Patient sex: M
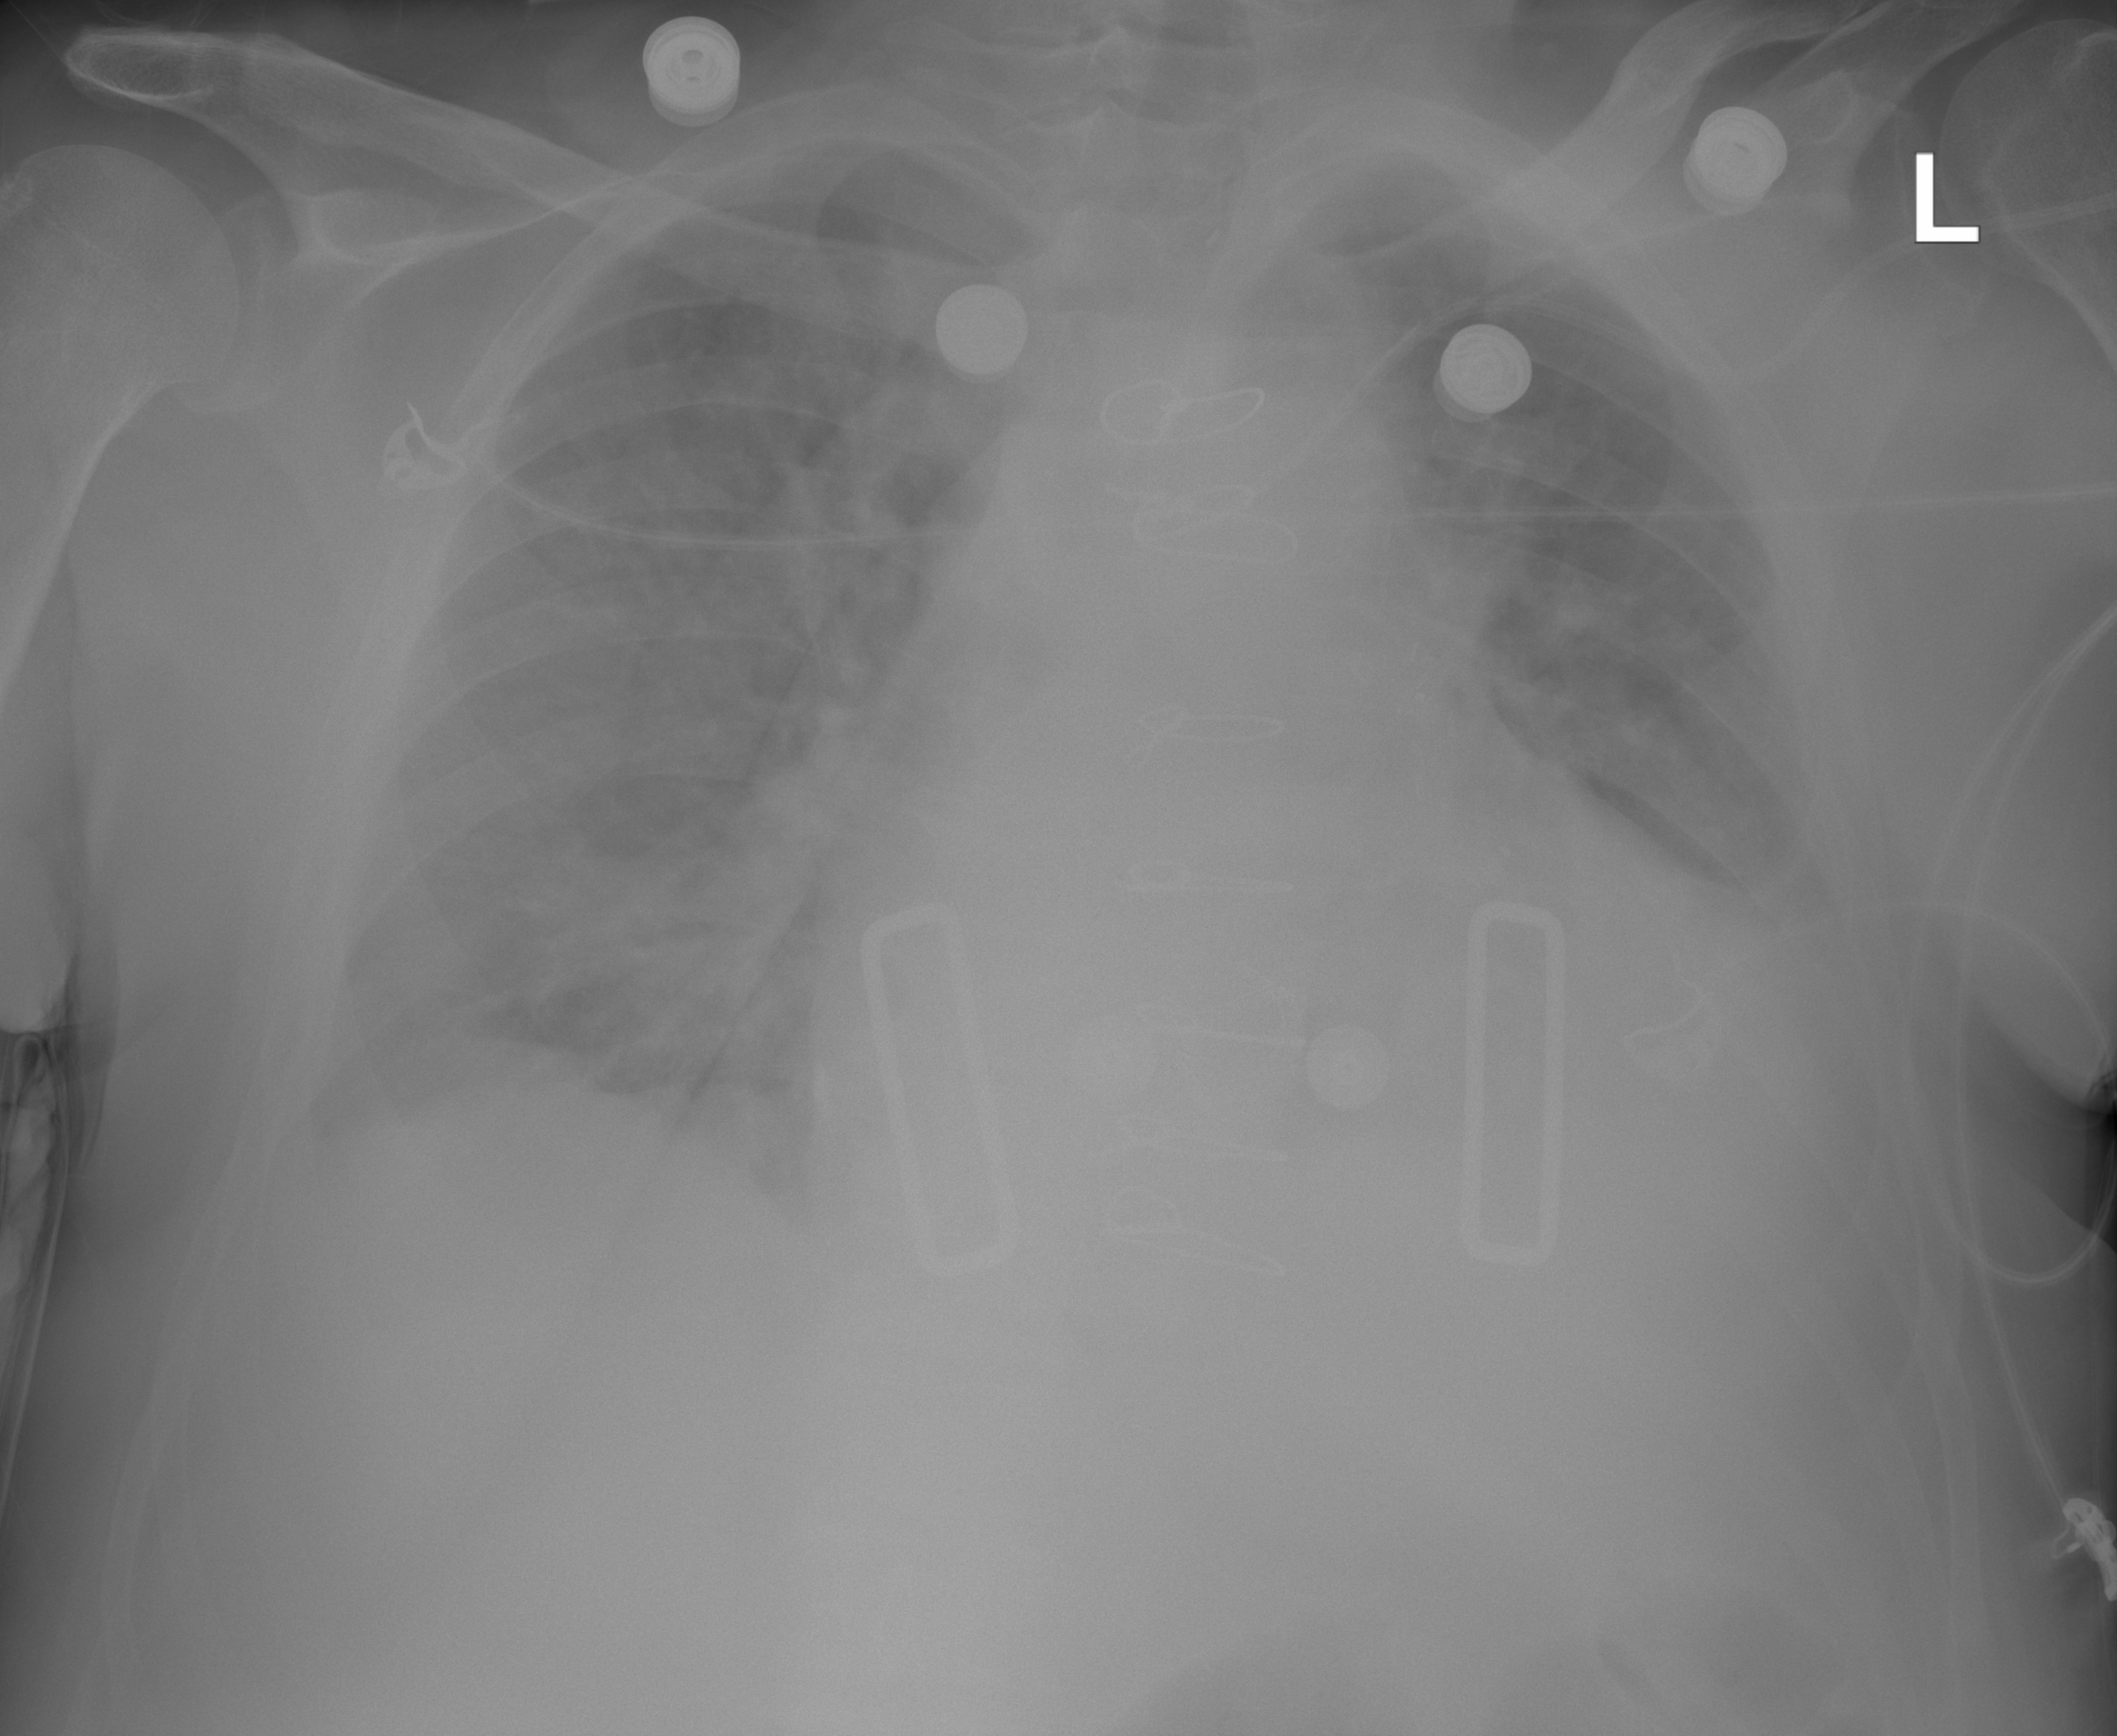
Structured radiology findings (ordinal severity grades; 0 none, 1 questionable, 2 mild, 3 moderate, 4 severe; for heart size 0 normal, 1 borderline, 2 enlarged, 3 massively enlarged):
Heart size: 3
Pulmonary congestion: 3
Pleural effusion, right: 2
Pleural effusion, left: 3
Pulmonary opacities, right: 0
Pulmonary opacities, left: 0
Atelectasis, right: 2
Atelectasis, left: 3